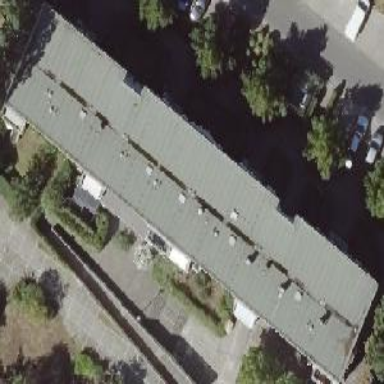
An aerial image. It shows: Flat-roofed apartment building.